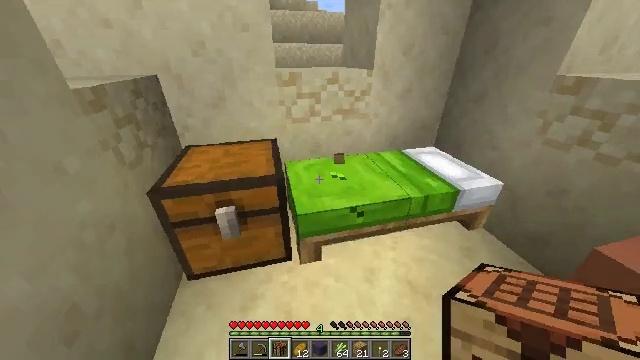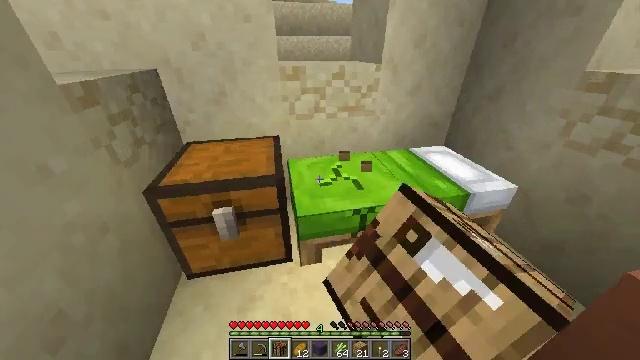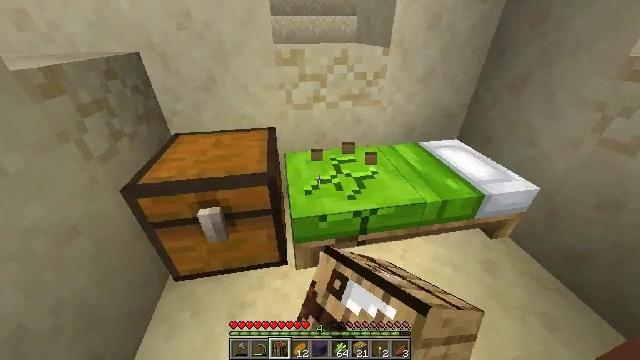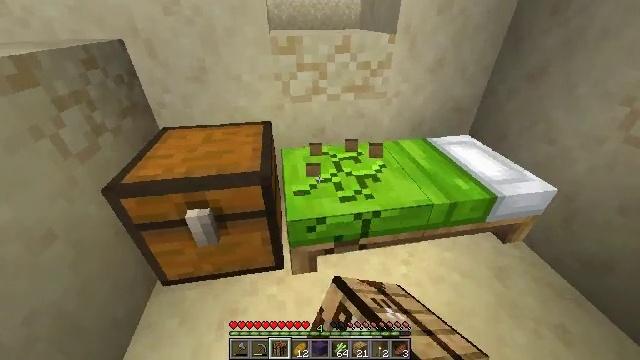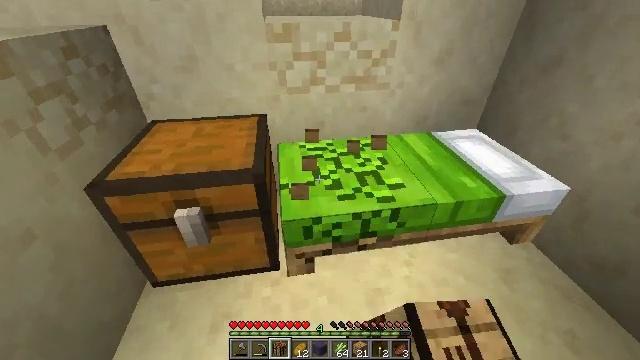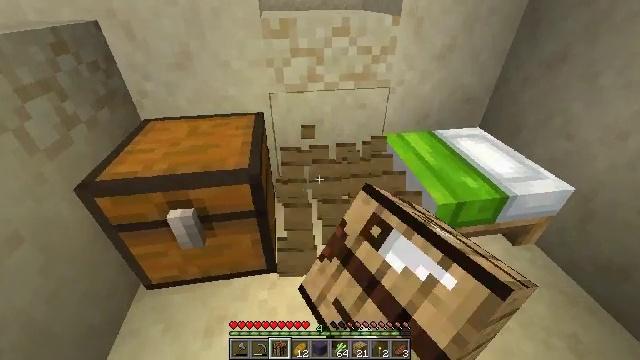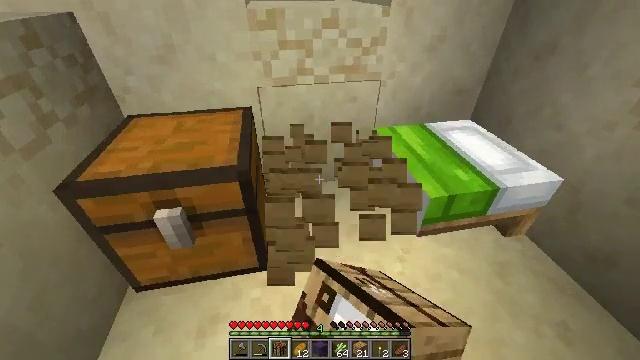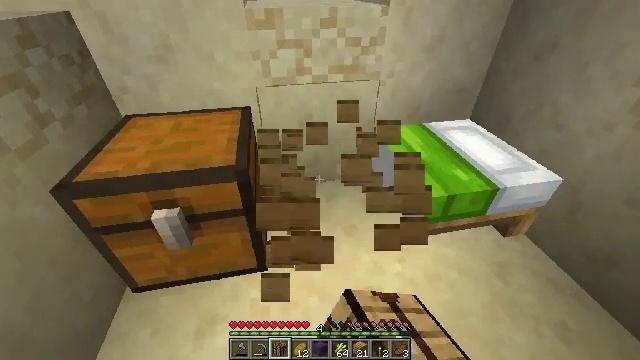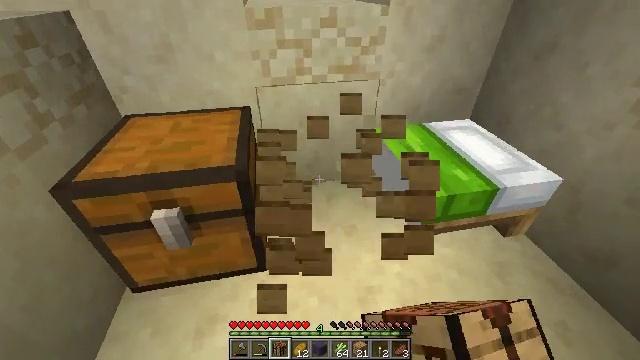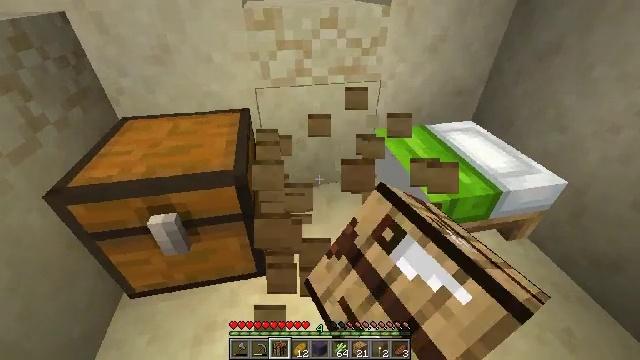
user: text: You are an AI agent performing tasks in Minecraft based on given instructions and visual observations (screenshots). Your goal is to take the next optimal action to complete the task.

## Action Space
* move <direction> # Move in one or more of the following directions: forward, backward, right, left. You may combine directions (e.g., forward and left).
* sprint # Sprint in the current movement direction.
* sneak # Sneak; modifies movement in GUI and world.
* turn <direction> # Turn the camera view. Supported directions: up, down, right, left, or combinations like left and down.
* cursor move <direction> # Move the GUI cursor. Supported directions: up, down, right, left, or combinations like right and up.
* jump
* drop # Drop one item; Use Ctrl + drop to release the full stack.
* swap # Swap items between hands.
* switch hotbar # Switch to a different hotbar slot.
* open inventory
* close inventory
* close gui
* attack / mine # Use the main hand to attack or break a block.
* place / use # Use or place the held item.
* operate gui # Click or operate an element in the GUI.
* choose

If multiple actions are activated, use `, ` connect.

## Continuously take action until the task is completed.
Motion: motion action
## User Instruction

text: Retrieve the lime bed from its current location.
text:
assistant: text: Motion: turn left and down, attack / mine
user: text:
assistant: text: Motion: turn left and down, attack / mine
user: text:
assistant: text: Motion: turn down, attack / mine
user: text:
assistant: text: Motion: turn down, attack / mine
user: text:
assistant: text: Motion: attack / mine
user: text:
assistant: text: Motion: turn right and down, attack / mine
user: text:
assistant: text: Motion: attack / mine
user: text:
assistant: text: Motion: attack / mine
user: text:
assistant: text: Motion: move forward, attack / mine
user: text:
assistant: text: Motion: attack / mine